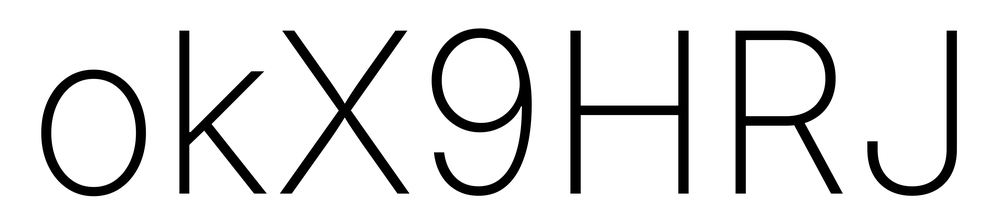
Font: Inter_ExtraLight